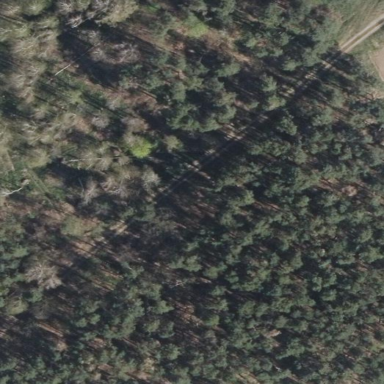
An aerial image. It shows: Forest area.